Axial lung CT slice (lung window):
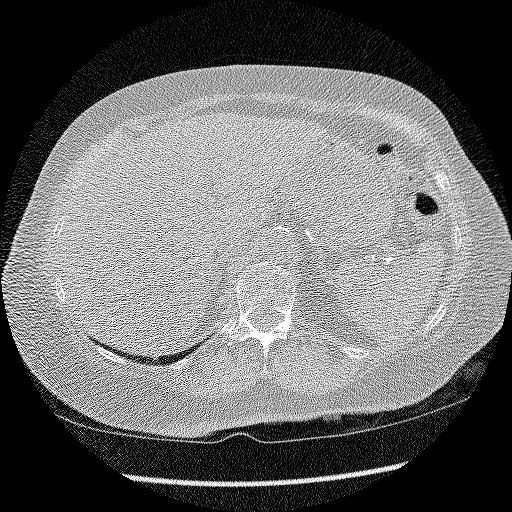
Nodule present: no